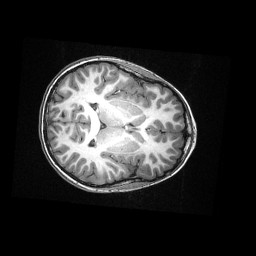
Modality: T1w
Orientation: axial
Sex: male